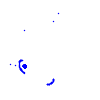
Particle: electron